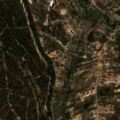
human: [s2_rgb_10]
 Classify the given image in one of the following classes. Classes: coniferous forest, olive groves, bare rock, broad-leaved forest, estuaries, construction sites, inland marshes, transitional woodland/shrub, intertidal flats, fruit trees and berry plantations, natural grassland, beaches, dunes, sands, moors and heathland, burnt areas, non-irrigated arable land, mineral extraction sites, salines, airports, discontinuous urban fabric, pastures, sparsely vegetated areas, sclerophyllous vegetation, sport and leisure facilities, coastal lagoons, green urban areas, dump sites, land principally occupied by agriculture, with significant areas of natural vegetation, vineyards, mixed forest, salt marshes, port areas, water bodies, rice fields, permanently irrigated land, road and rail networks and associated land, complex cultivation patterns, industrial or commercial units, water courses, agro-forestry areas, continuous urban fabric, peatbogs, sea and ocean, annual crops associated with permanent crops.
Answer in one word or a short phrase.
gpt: non-irrigated arable land, complex cultivation patterns, land principally occupied by agriculture, with significant areas of natural vegetation, broad-leaved forest, mixed forest